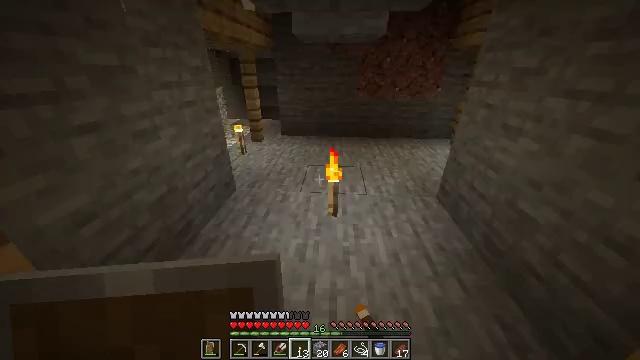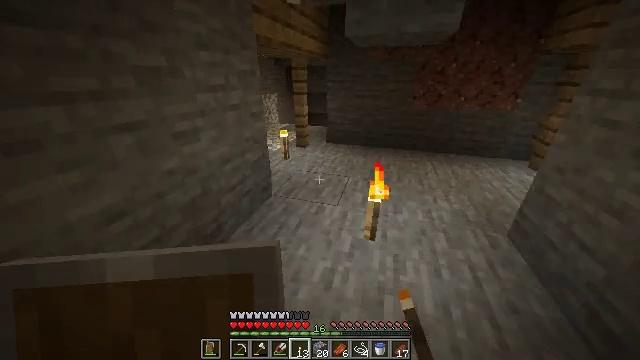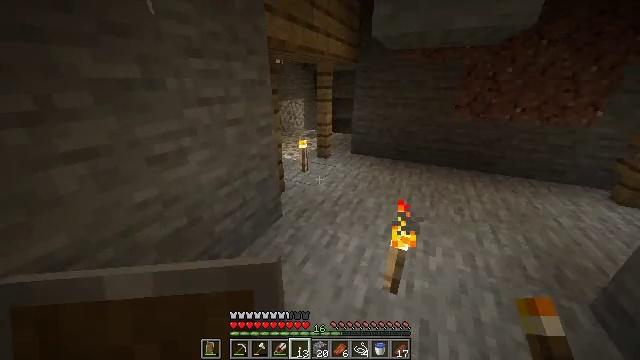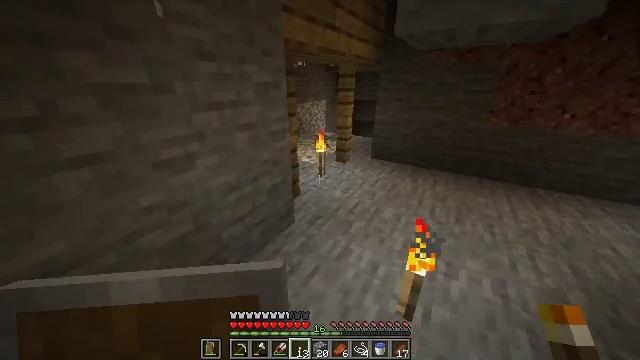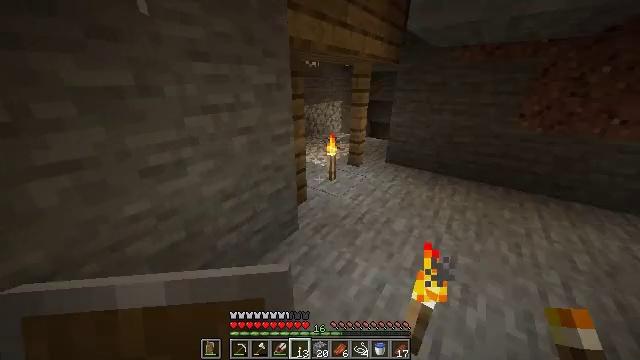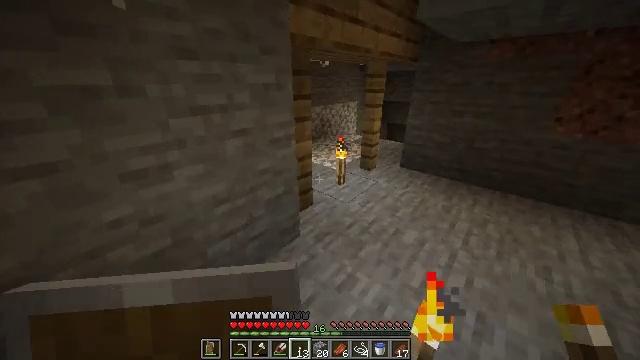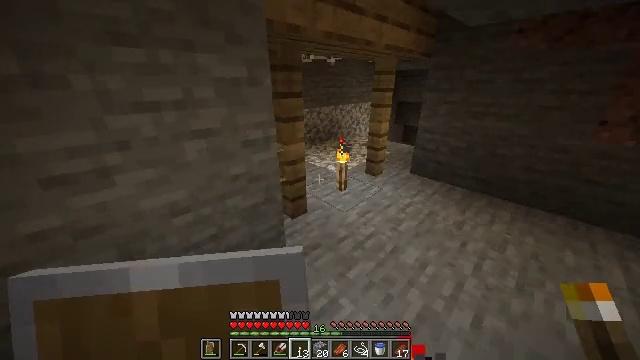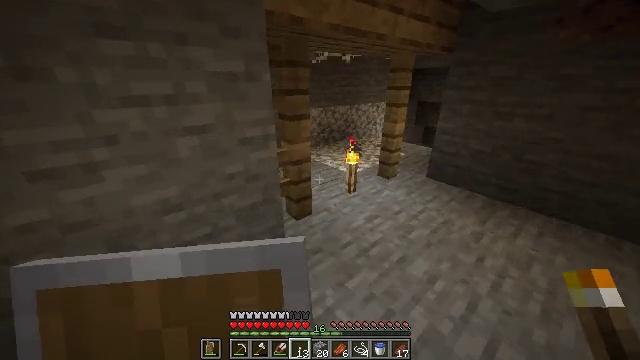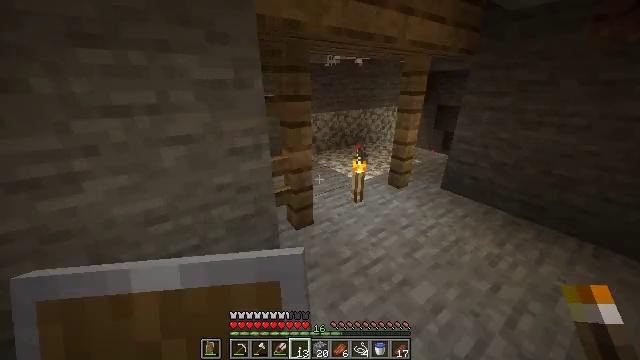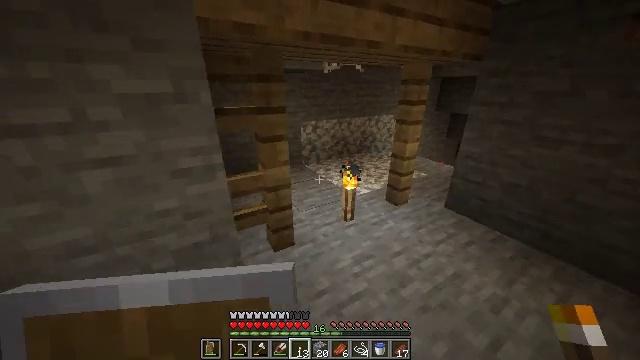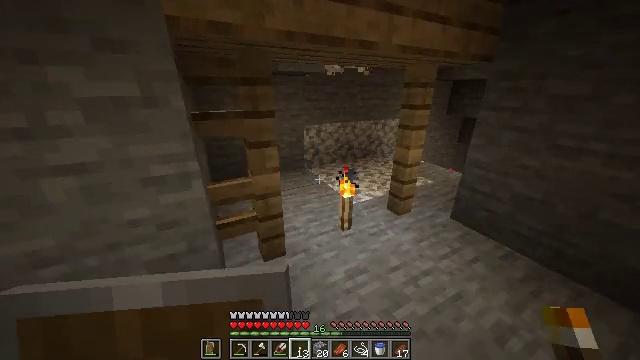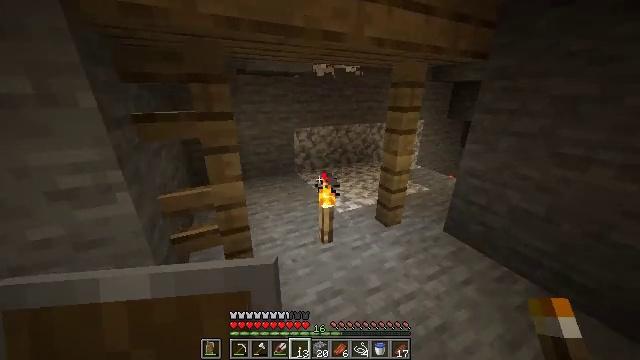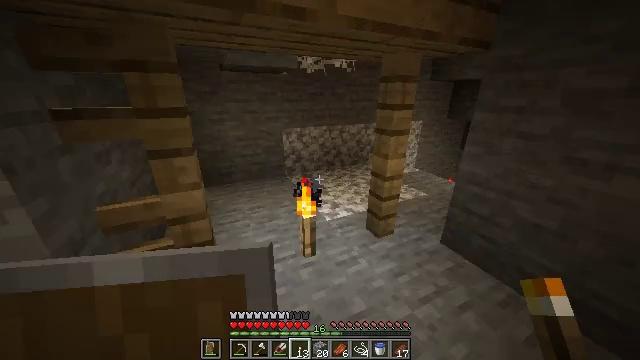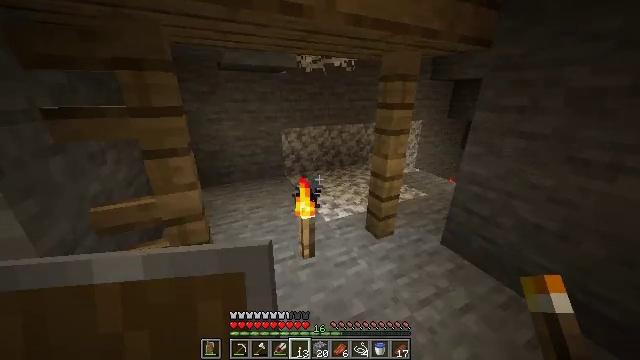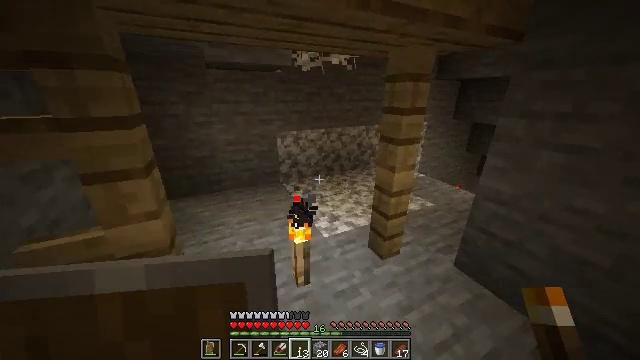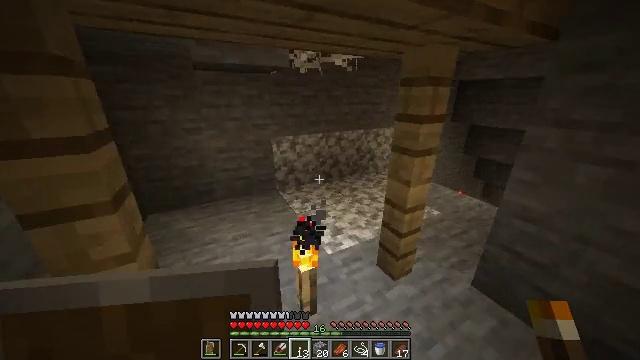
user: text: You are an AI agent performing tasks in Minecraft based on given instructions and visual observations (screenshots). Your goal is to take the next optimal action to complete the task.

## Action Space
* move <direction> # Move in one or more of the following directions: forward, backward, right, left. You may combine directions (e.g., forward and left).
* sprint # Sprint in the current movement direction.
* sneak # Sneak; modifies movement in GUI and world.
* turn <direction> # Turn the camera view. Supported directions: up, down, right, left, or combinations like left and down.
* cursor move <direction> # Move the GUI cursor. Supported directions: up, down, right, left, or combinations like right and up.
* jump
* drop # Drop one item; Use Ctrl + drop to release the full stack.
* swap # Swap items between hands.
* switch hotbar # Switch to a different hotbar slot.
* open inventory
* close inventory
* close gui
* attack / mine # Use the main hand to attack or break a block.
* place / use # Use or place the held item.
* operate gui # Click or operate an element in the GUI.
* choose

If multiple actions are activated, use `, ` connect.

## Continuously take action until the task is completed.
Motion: motion action
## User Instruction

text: Collect cobweb using shears for string.
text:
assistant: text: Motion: move forward, turn left and up
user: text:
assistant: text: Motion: move forward and move right, turn left and up
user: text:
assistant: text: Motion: move forward and move right, turn left
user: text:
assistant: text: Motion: move forward and move right, turn left
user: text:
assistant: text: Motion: move forward and move right, turn left
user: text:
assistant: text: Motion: move forward and move right, turn left
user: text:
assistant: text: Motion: move forward and move right, turn left
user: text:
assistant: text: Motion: move forward and move right, turn left
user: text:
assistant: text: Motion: move forward and move right, turn left and up
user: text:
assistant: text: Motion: move forward and move right, turn left
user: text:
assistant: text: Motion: move forward and move right, turn left
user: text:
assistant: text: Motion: move forward and move right
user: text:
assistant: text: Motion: move forward and move right
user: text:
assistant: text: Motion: move forward and move left
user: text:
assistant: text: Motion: move forward and move left, turn right
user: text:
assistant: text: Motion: move forward and move left, turn right
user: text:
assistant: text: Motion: move forward and move left, turn right
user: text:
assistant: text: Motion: turn right
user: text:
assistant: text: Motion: turn right
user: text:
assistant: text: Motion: turn right
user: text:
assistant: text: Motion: no_op
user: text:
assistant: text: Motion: no_op
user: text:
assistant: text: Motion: no_op
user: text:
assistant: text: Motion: move left
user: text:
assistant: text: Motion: move left
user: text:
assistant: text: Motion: move left
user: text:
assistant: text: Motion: no_op
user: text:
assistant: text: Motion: turn left
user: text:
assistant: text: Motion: turn left and down
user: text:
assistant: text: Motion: turn left